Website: lowes
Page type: billing-address
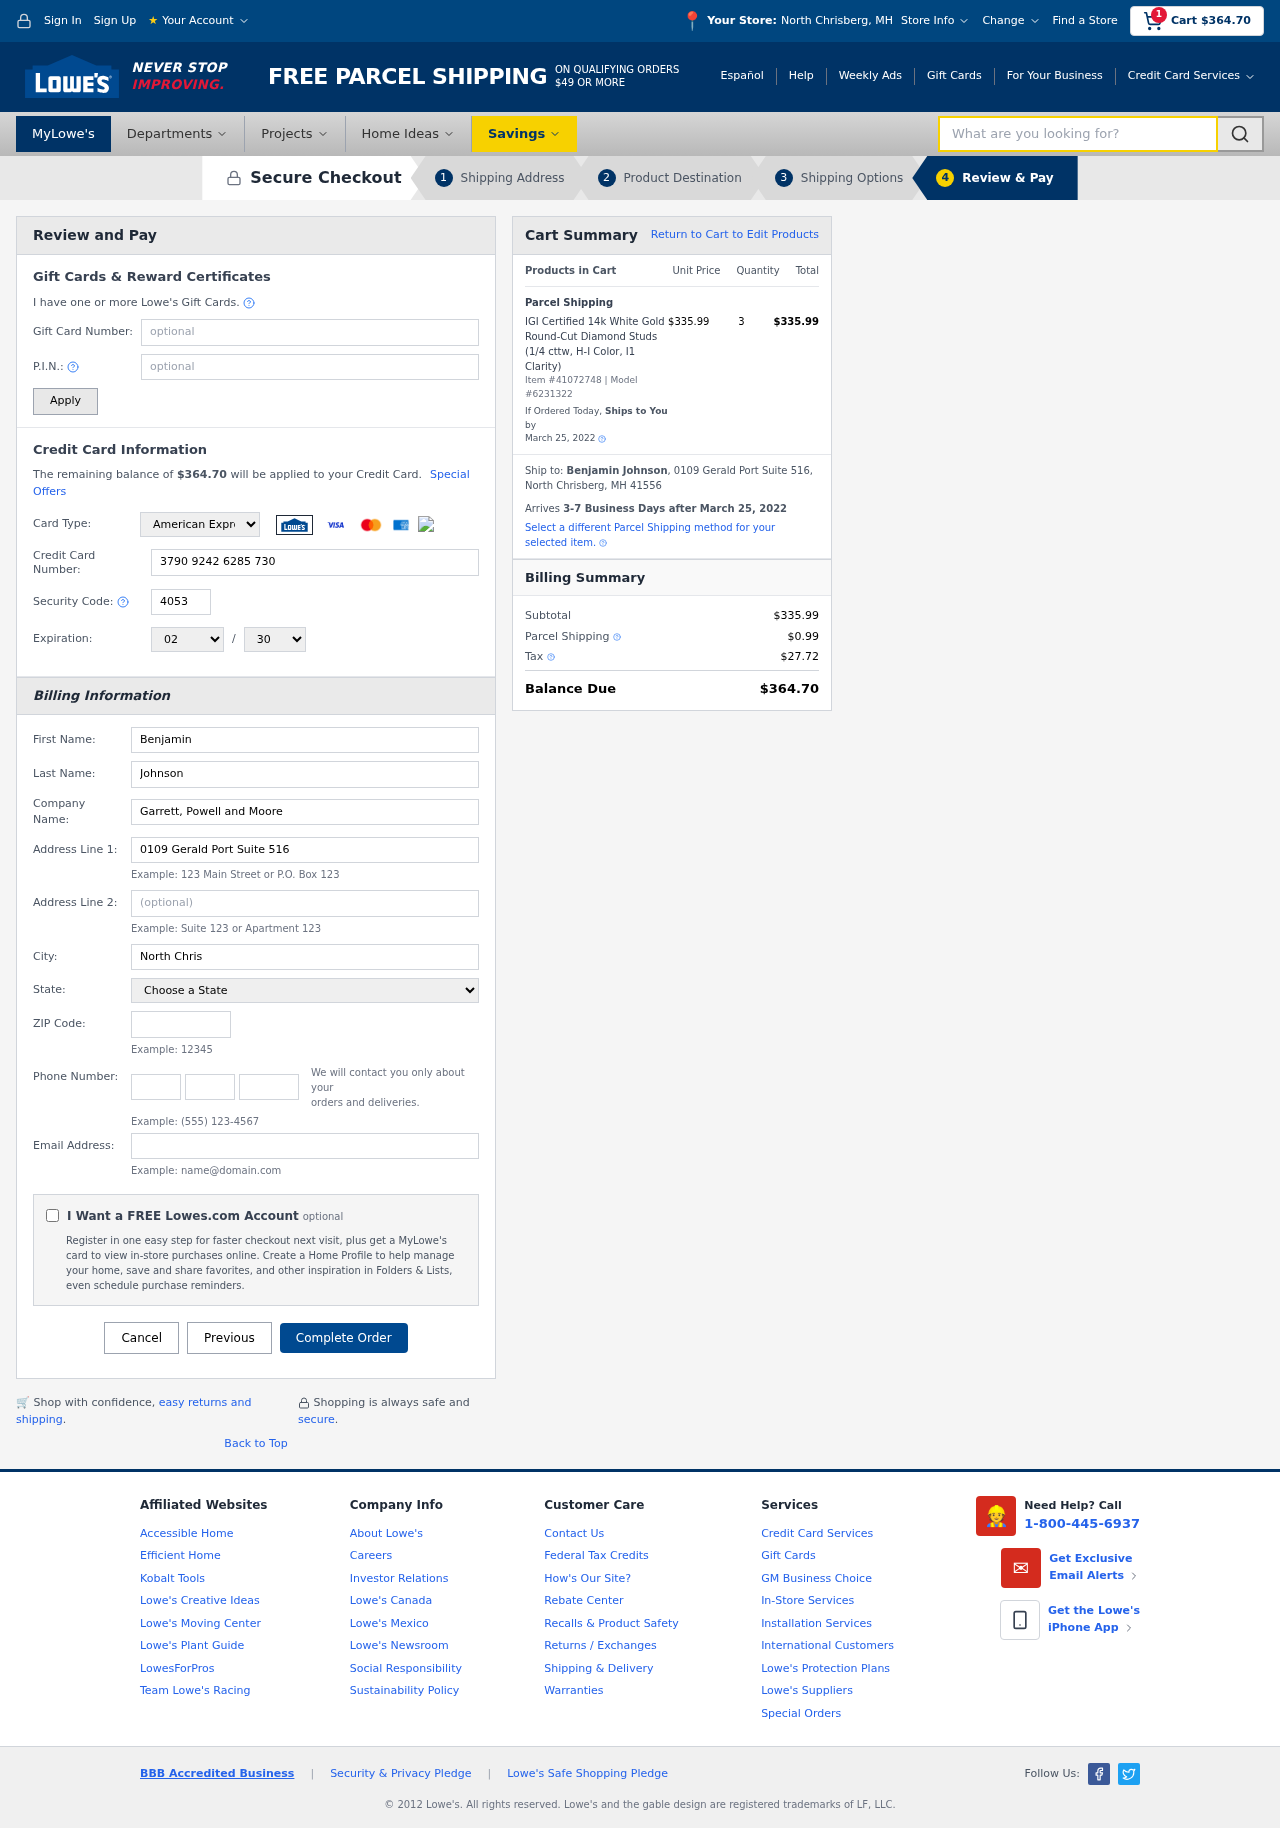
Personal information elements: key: PII_CARD_CVV
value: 4053
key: PII_CARD_EXPIRY_MONTH
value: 02
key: PII_CARD_EXPIRY_YEAR
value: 30
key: PII_CARD_NUMBER
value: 3790 9242 6285 730
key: PII_CARD_TYPE
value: American Express
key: PII_CITY
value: North Chrisberg
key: PII_CITY_STATE
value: North Chrisberg, MH
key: PII_COMPANY
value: Garrett, Powell and Moore
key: PII_EMAIL
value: benjamin.johnson@yahoo.com
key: PII_FIRSTNAME
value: Benjamin
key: PII_FULLNAME
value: Benjamin Johnson
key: PII_LASTNAME
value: Johnson
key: PII_PHONE_AREA
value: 809
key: PII_PHONE_PREFIX
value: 621
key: PII_PHONE_SUFFIX
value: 4757
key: PII_POSTCODE
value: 41556
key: PII_STATE
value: MH
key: PII_STREET
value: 0109 Gerald Port Suite 516
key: PII_CITY_STATE_ZIP
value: North Chrisberg, MH 41556
Product elements: key: PRODUCT1_NAME
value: IGI Certified 14k White Gold Round-Cut Diamond Studs (1/4 cttw, H-I Color, I1 Clarity)
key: PRODUCT1_PRICE
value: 335.99
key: PRODUCT1_QUANTITY
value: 3
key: PRODUCT_ITEM_NUMBER
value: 41072748
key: PRODUCT_MODEL_NUMBER
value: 6231322
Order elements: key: ORDER_SUBTOTAL
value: $364.70
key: ORDER_TOTAL
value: $364.70
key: ORDER_SHIPPING_DATE
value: March 25, 2022
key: ORDER_SUBTOTAL
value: $335.99
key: ORDER_DELIVERY_DATE
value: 3-7 Business Days after March 25, 2022
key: ORDER_SHIPPING_DATE2
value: March 25, 2022
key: ORDER_SUBTOTAL2
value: $335.99
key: ORDER_SHIPPING_COST
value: $0.99
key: ORDER_TAX
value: $27.72
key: ORDER_TOTAL2
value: $364.70
Search elements: key: HEADER_SEARCH
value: What are you looking for?